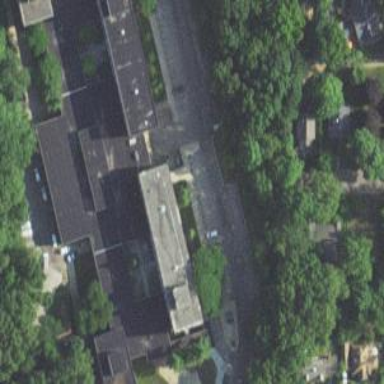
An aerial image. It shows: Dormitory building.